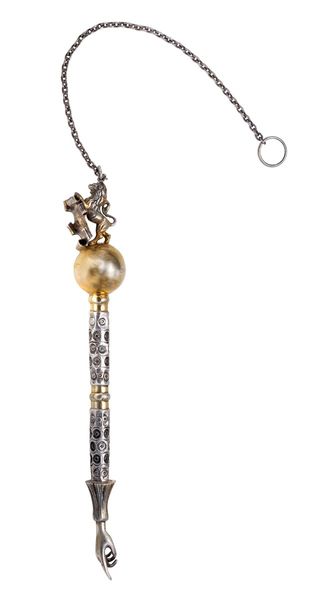
Titel: Thorazeiger
Künstler: Adam Fischer
Standort: Hamburg
Institution: Museum für Kunst und Gewerbe Hamburg
Schlagwörter: silber, vergoldet, punziert, ausstattung, tora, gepunzt, jad, zeigestab, teilvergoldet, gold-, silberschmiedearbeiten, silberschmiedekunst, häusliche, torazeiger, torafinger, sonstiges